Question: I am integrating video upload to Youtube from iOS application.
Steps followed :
1. Created Google account and enable Youtube data API for the account in developer console.
2. Created client ID and client secret and incorporated in the application.
3. Checked out Google API objective C client for Youtube upload which is normally a MAC tool, i just modified for iOS.
4. Run the application.
5. It will prompt for Login (OAuth).
- -
> GTMOAuth2ViewControllerTouch :
completionHandler:^(GTMOAuth2ViewControllerTouch *viewController,
GTMOAuth2Authentication *auth, NSError *error)
{self.youTubeService.authorizer = auth; }
-
- -
> GTMOAuth2ViewControllerTouch :
completionHandler:^(GTMOAuth2ViewControllerTouch *viewController,
GTMOAuth2Authentication *auth, NSError *error)
{self.youTubeService.authorizer = auth; }
- <URL>

Note : If i uses same account (used to create client ID and secret) to login and upload, it is working fine and video is displaying in Youtube.
But whenever trying with other account to upload it causing problem even in application too.
let me know if i missing any other cases to be consider to do so.
thanks.
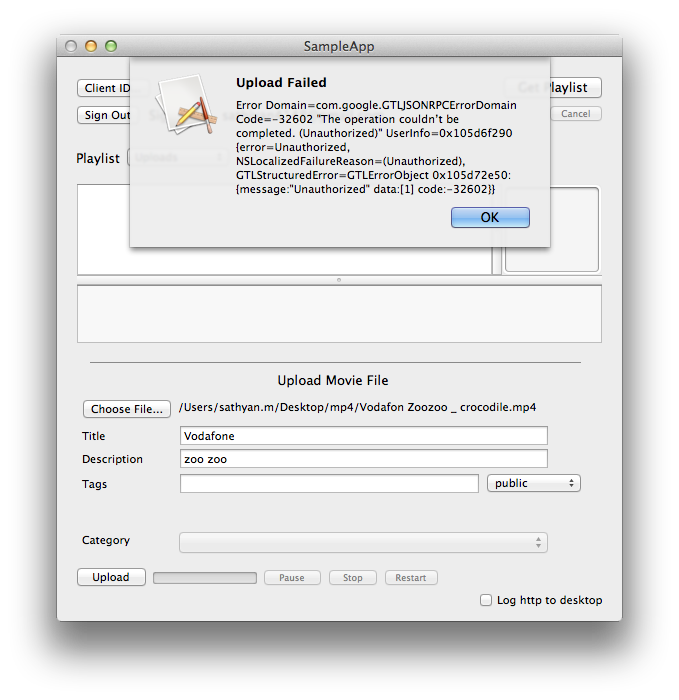
Answer: After a day of search/testing, finally found the cause.
There is nothing wrong with my OAuth process.
The cause is other multiple accounts (not the one used to create Client ID and Client Secret) was not having a channel in Youtube.
Solution :
If user account is new to Youtube, then youtube won't have a channel for that account.
User need to create one (that's easy, Youtube itself will alert to create new channel when, My Channel from left side pane is get selected)
If user account have valid channel, then the above "" error won't be happen.